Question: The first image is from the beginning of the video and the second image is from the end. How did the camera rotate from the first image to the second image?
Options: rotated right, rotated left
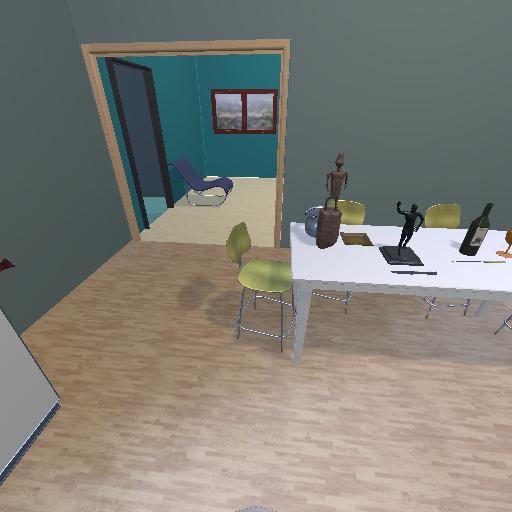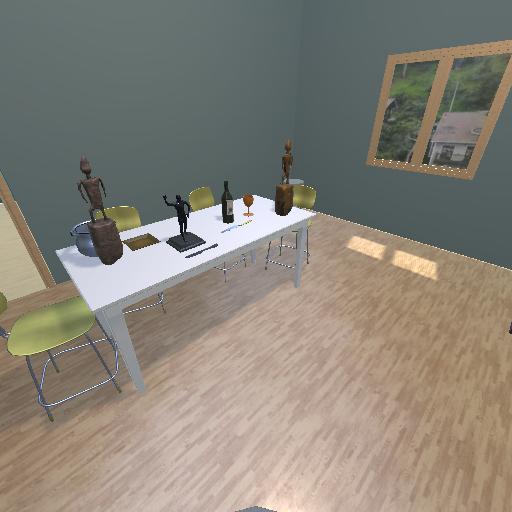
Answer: rotated right